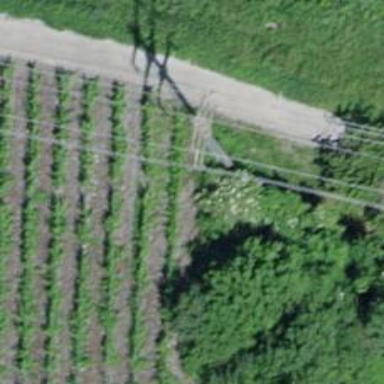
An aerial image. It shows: Power line in the image.